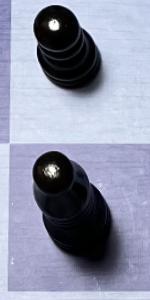
Label: Bishop_Black